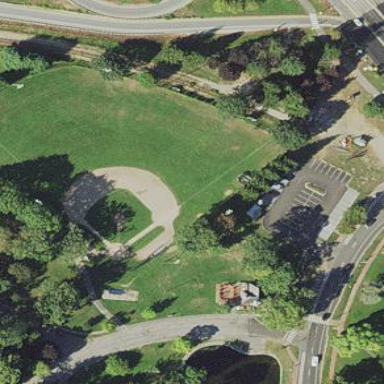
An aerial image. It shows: Baseball pitch for leisure land activities.